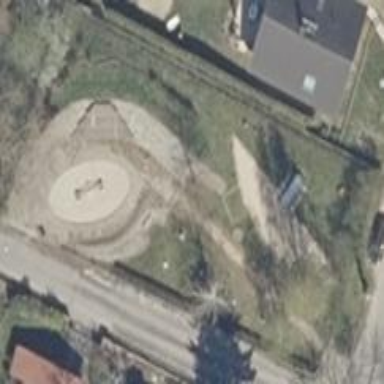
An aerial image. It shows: Playground area for leisure land.